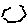
Label: hexagon